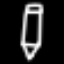
Label: pencil